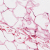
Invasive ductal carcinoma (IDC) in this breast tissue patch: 0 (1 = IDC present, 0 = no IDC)